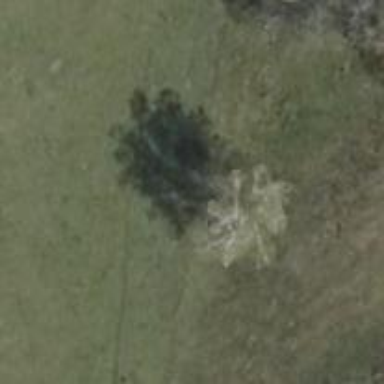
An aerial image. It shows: Deciduous tree with broadleaved leaves.